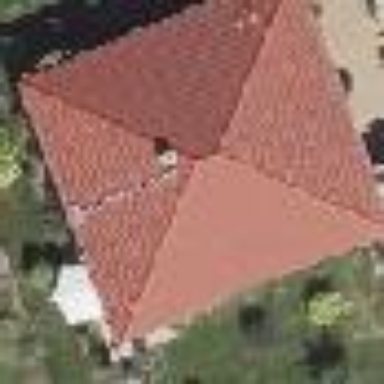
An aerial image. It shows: Hipped roof house.